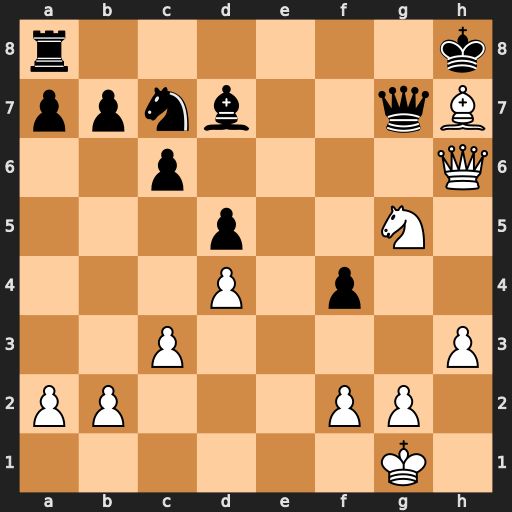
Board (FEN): r6k/ppnb2qB/2p4Q/3p2N1/3P1p2/2P4P/PP3PP1/6K1
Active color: w
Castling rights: -
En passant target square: -
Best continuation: Nf7+ Qxf7 Bg6+ Kg8 Bxf7+